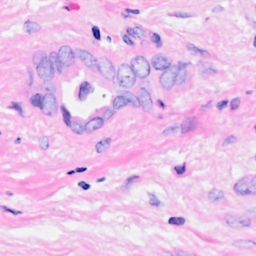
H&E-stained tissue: Breast